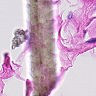
Metastatic tissue present: no